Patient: sex F, age 57
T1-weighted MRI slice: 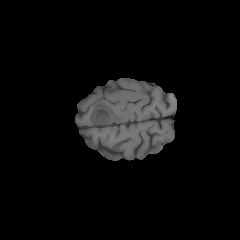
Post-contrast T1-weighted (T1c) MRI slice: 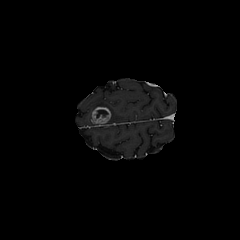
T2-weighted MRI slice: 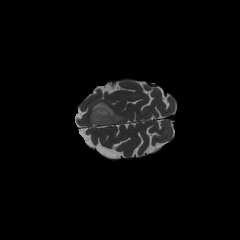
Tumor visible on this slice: yes
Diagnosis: Glioblastoma, IDH-wildtype
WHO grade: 4